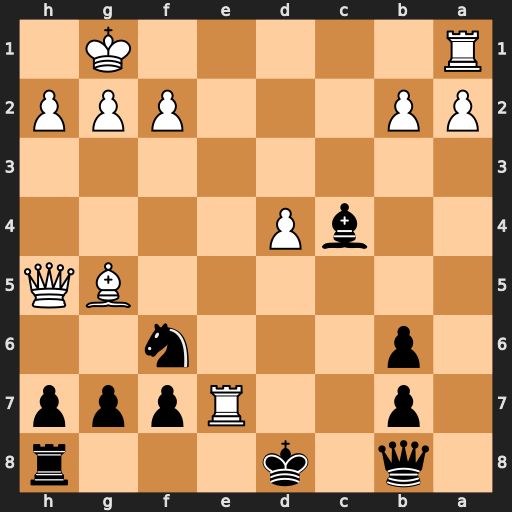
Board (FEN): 1q1k3r/1p2Rppp/1p3n2/6BQ/2bP4/8/PP3PPP/R5K1
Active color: b
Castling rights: -
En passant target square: -
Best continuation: Nxh5 Rxb7+ Kc8 Rxb8+ Kxb8